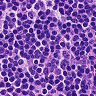
Metastatic tissue present: no